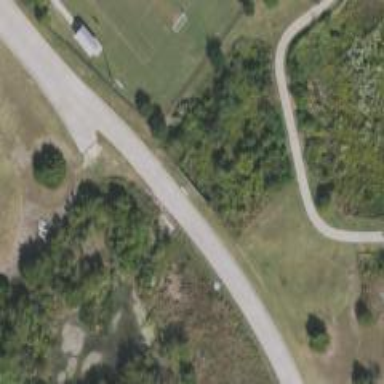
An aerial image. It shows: Service road.